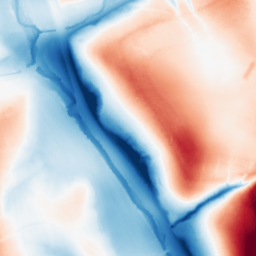
Category: classical
Decomposition family: gaussian_anisotropic
Decomposition parameters: sigma_x: 50
sigma_y: 5
Upsampling method: sinc_blackman
Upsampling parameters: scale: 2
kernel_size: 16
Upsampling scale: 2